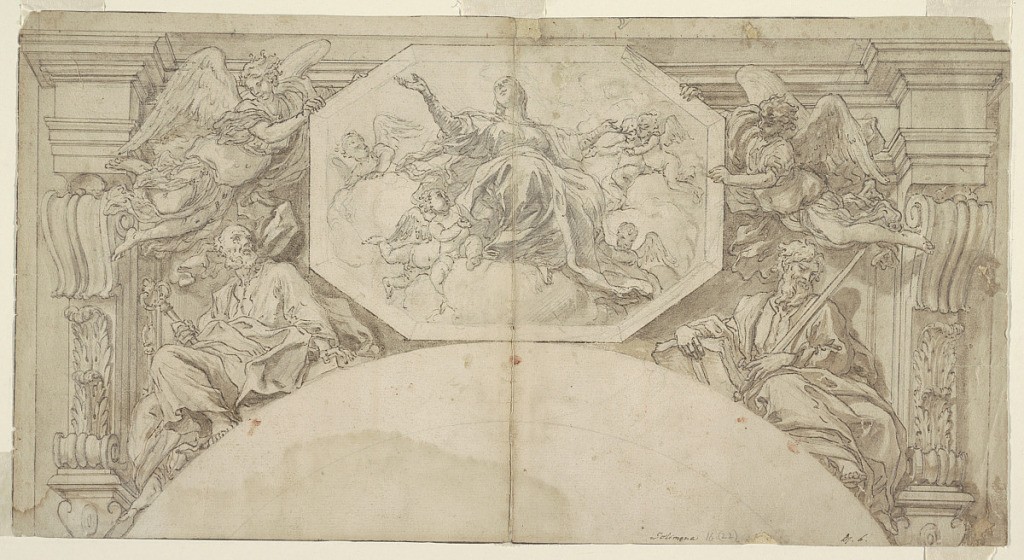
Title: Virgin in Glory with St. Peter and St. Paul
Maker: Francesco Solimena, Italian, 1657–1747
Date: ca. 1715
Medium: Pen and brown ink, brush and brown wash, black chalk on paper
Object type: Drawing
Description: Painted architecture for a fresco above and arch.  Two angels support a framed picture of the ascension of the Virgin.  Below sitting: St. Peter and St. Paul.